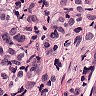
Metastatic tissue present: yes